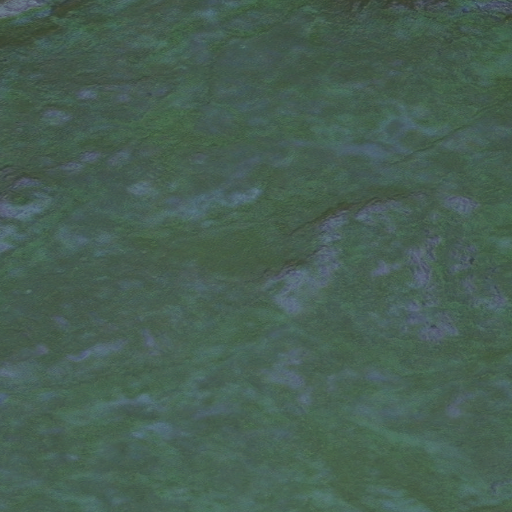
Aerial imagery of cape in Alaska named Yagim Aantuudaayulux containing only unknown